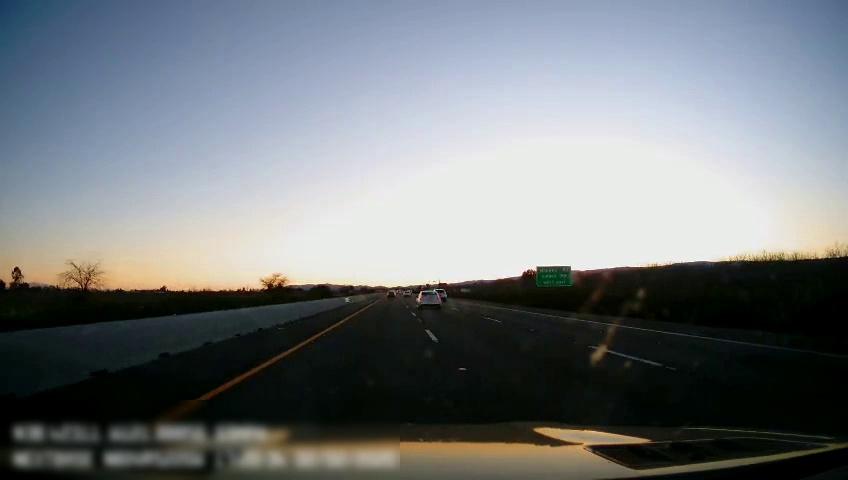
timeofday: Day
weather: Sunny
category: Drivable Space
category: Vehicles | Car
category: Vehicles | SUV
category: Lanes | Current Lane
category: Lanes | Current Lane
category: Lanes | Alternate Lane
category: Lanes | Alternate Lane
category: Traffic | Signs